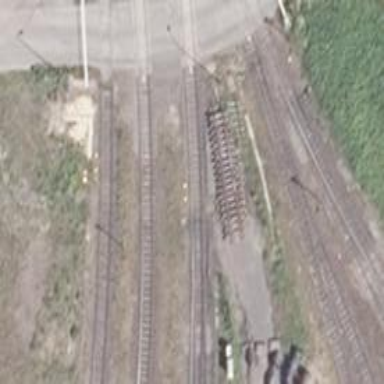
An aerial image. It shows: Railway switch.